Interaction volume radius: 5 \u00c5
Interaction volume height: 25 \u00c5
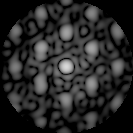
Disorder parameter: 0.4246